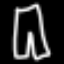
Label: pants